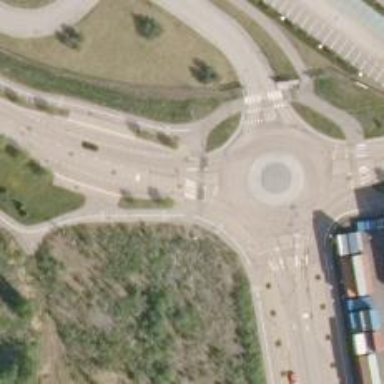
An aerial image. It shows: Crossing on asphalt cycleway.